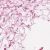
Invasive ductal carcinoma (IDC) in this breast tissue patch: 0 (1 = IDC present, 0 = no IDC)